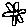
Label: flower